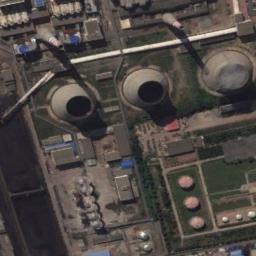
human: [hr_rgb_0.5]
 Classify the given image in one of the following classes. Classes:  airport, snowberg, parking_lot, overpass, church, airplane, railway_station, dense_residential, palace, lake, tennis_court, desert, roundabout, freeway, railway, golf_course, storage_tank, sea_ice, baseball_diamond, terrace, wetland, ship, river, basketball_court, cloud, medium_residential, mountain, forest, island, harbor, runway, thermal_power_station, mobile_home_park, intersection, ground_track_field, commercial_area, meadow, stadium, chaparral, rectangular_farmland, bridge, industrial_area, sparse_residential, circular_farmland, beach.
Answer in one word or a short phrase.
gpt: thermal_power_station